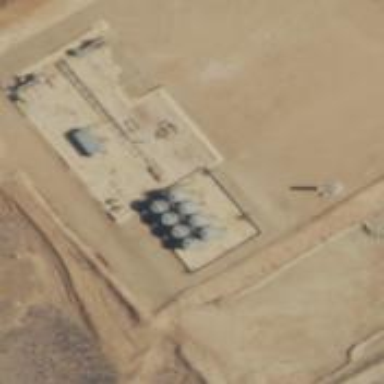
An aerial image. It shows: Storage tank with man-made structure.